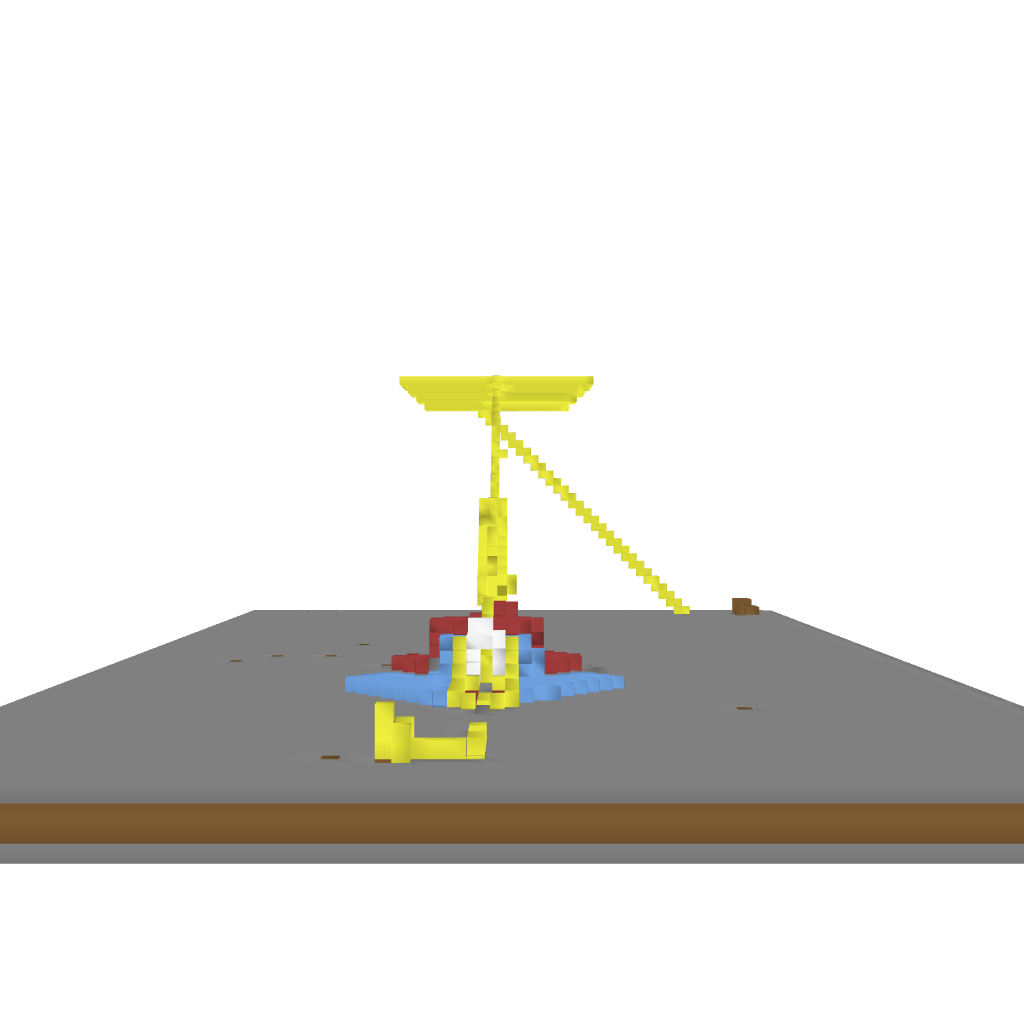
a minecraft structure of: Rollercoaster good quality